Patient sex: M
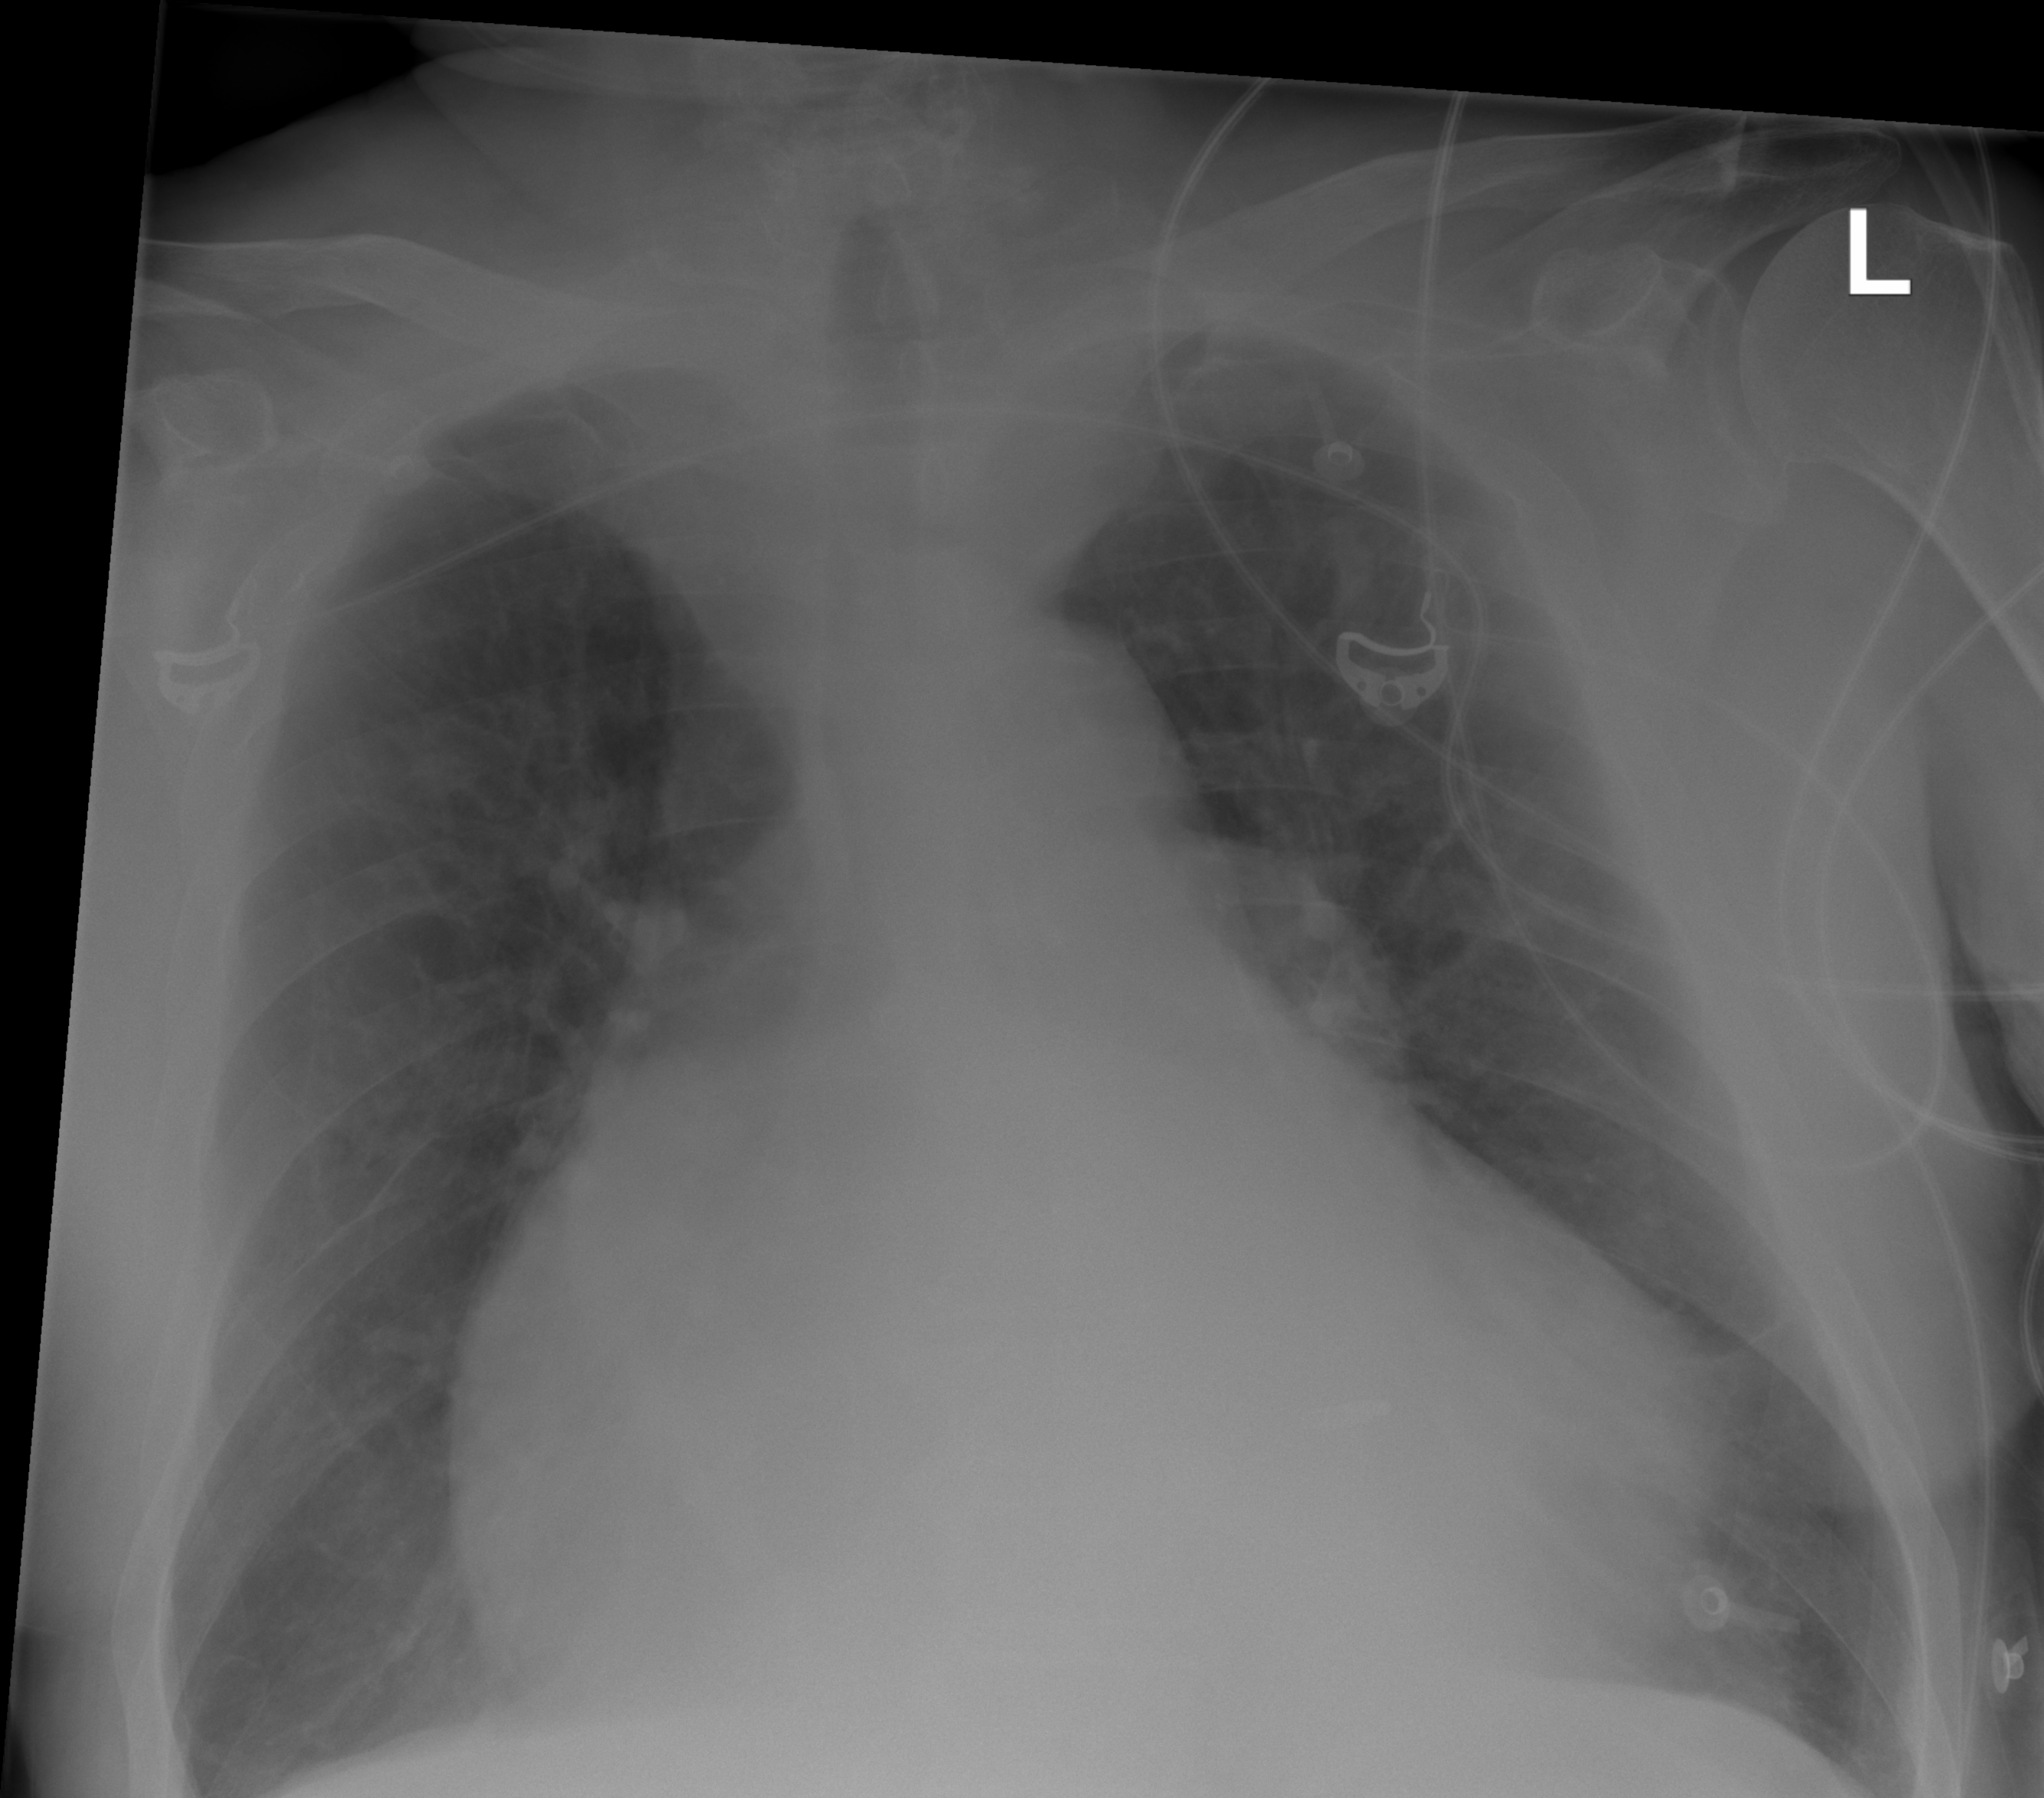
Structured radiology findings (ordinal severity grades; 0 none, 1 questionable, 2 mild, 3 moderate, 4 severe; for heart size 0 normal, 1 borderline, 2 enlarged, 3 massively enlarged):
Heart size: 3
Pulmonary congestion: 2
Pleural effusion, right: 0
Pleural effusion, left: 0
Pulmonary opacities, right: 0
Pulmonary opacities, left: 0
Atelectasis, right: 2
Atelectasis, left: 2